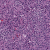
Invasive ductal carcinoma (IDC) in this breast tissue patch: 1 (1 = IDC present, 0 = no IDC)